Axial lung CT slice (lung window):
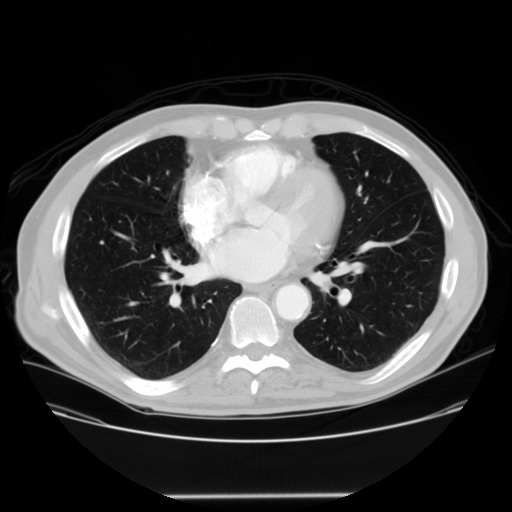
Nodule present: no